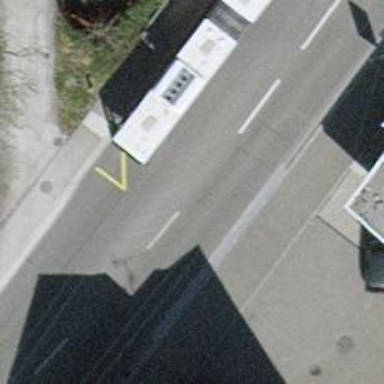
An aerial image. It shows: Trolleybus stop position for public transport.